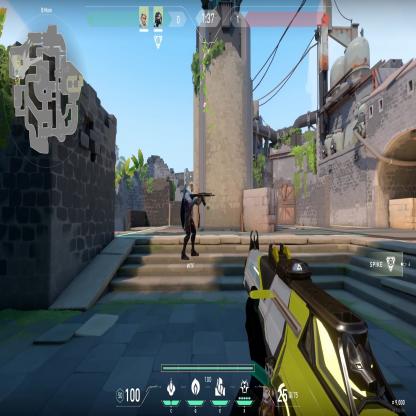
Label: teammate